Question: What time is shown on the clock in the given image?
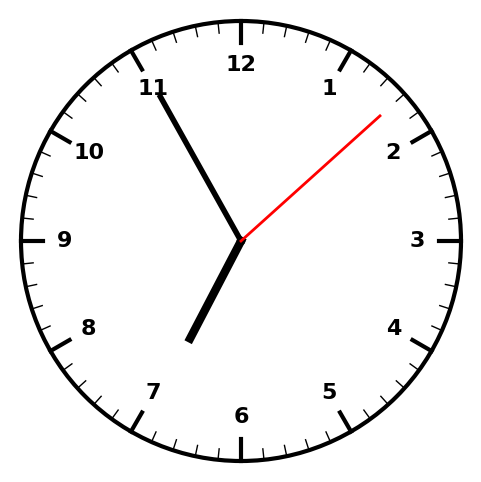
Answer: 06:55:08